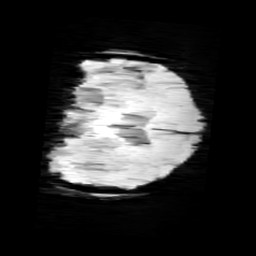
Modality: minIP
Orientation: coronal
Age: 10
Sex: female
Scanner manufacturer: siemens
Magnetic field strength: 3 T
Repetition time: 0.027 s
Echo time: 0.02 s